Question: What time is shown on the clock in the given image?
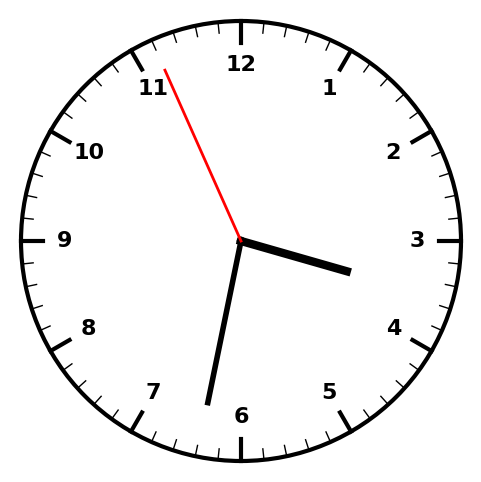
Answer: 03:31:56